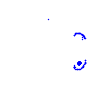
Particle: proton